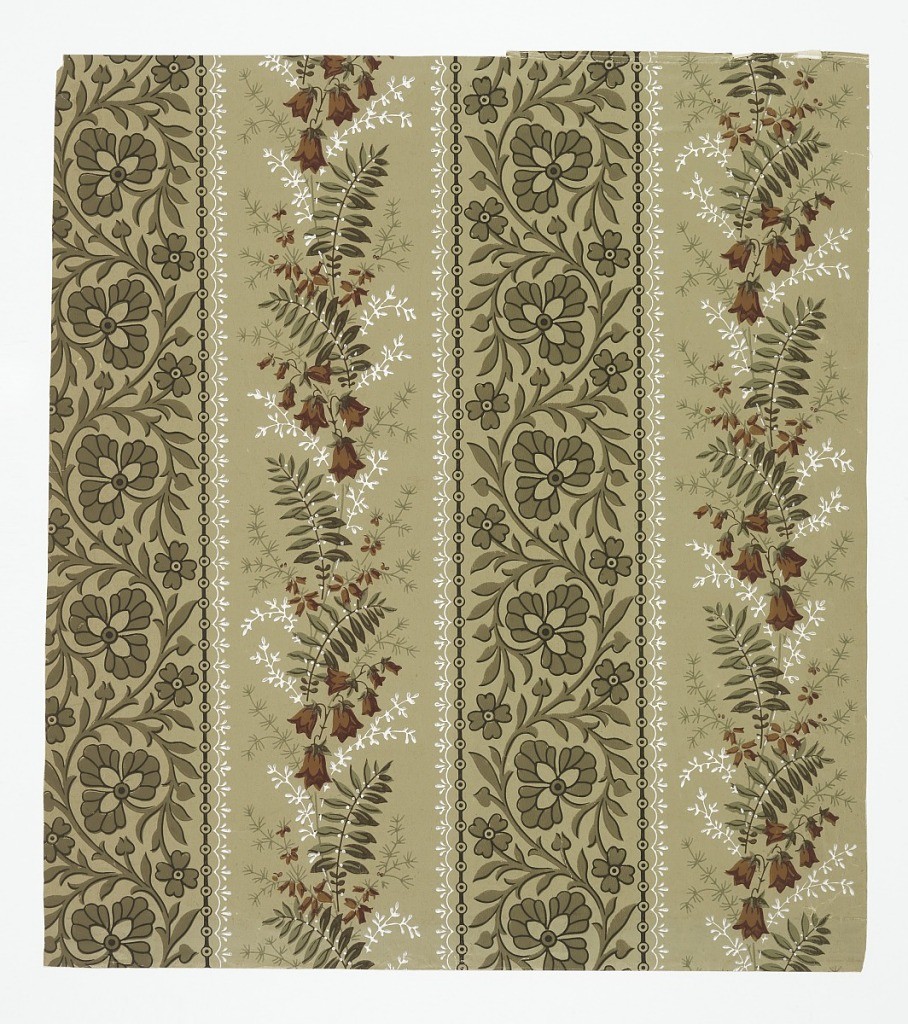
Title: Sidewall
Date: ca. 1880
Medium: Machine-printed paper
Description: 1970-26-4-cdd: Aesthetic or Anglo-Japanesque pattern with overlap...;     1970-26-4-cj: Aesthetic pattern with two columns of motifs alter...